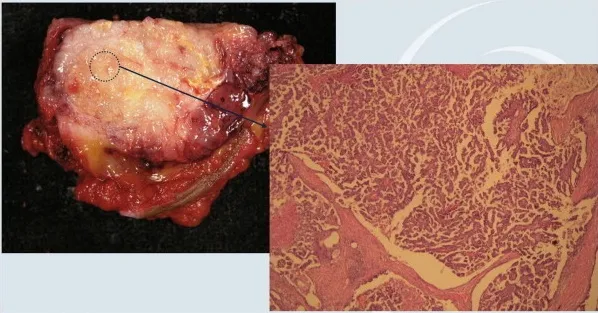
Pathological study of the tumor (macroscopic and microscopica study).
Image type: medical_photograph (other_medical_photograph)